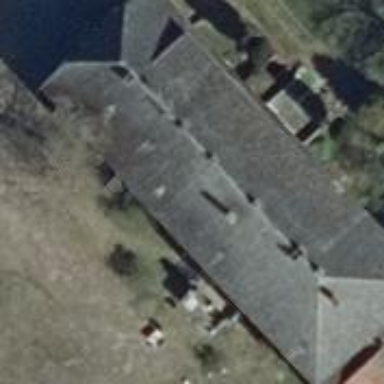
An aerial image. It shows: Historic residential building with half-hipped roof shape.